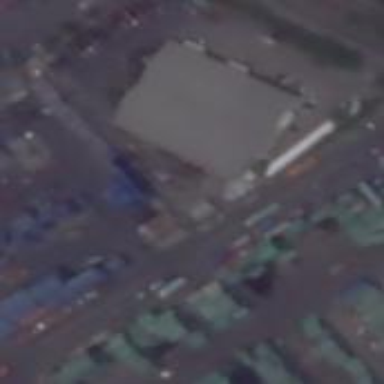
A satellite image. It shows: Industrial area.